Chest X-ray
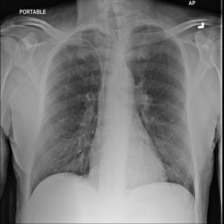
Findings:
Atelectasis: negative
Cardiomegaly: negative
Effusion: negative
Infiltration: negative
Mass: negative
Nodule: negative
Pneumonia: negative
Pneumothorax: negative
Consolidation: negative
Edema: negative
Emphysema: negative
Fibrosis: negative
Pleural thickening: negative
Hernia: negative